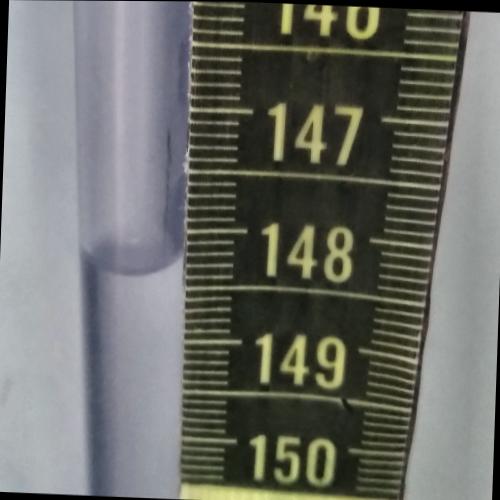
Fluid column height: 148.3 cm